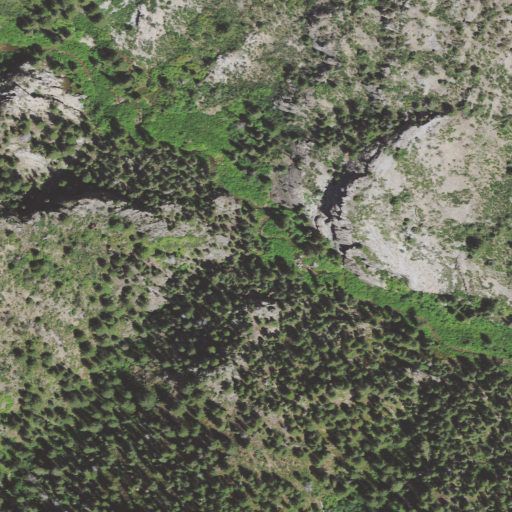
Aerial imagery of valley in Utah named Pole Canyon containing evergreen forest, deciduous forest, and shrub